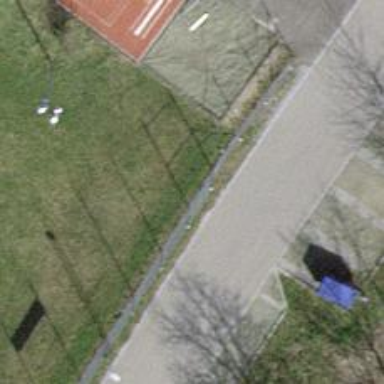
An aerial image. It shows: Hedge barrier.